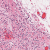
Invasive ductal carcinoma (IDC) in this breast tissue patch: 1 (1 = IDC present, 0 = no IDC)